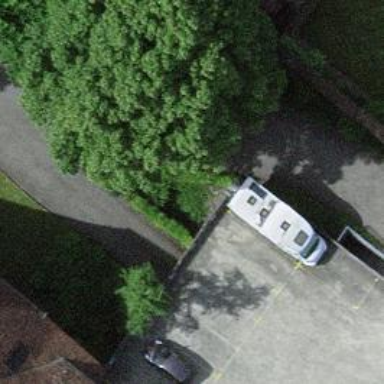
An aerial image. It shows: Parking entrance.